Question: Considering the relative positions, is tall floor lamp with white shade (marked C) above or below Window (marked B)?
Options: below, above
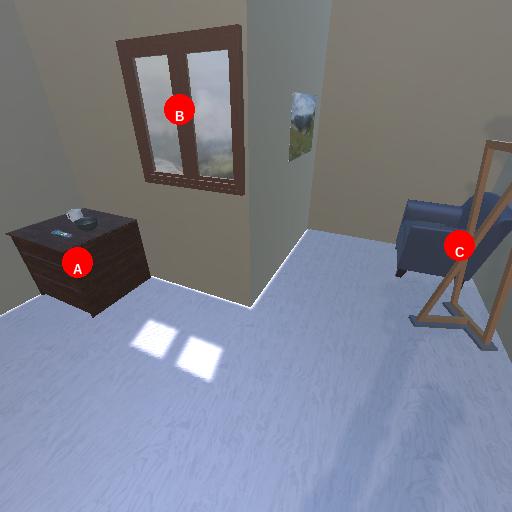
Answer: below